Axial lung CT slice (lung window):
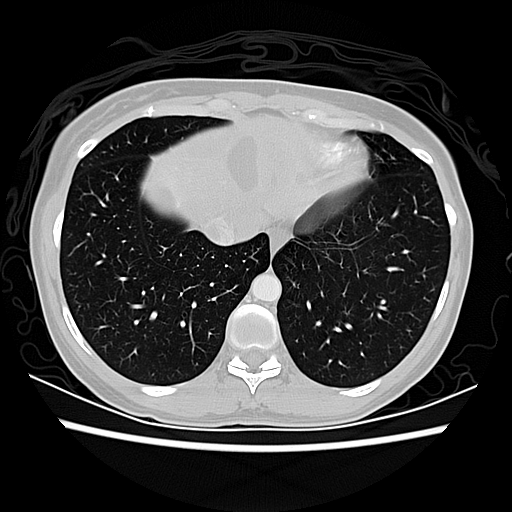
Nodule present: no